Field crop: maize
Growth stage: 2
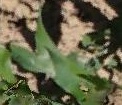
Species: maize